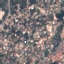
Label: Residential